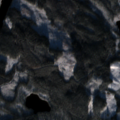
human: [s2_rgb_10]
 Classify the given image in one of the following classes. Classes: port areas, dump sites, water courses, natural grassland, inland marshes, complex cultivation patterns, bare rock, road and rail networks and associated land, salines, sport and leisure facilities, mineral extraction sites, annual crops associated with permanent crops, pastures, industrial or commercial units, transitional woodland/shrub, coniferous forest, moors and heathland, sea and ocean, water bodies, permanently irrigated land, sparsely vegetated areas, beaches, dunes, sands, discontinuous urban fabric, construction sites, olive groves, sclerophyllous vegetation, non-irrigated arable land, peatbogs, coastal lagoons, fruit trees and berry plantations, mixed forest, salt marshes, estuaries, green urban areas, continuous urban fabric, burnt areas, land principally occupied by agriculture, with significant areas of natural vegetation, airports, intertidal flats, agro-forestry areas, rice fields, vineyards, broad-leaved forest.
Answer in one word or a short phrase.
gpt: coniferous forest, mixed forest, transitional woodland/shrub, water bodies